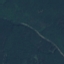
Land use / land cover class: Forest